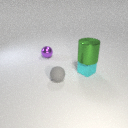
small cyan metal cube behind small gray rubber sphere